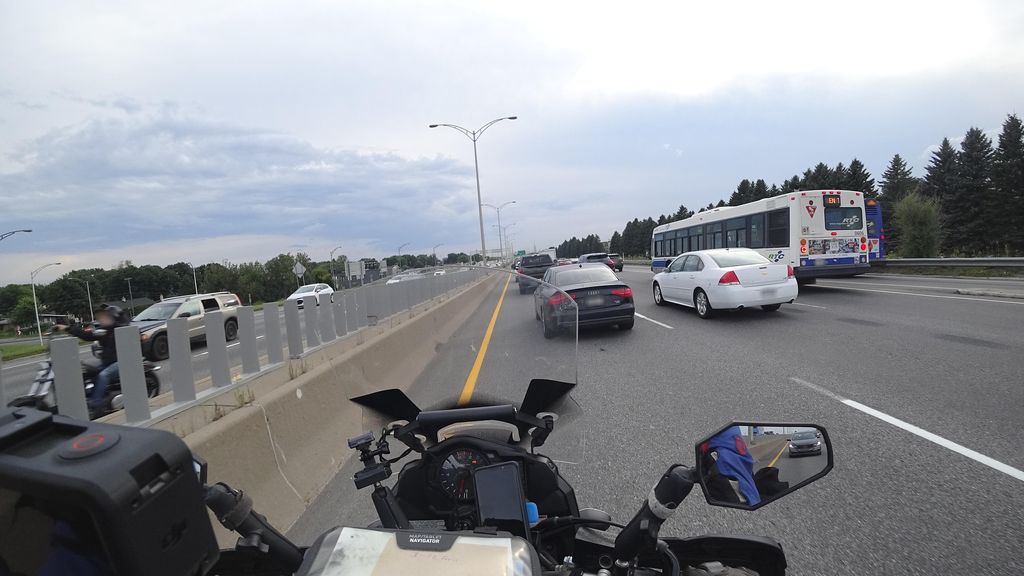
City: quebec_city